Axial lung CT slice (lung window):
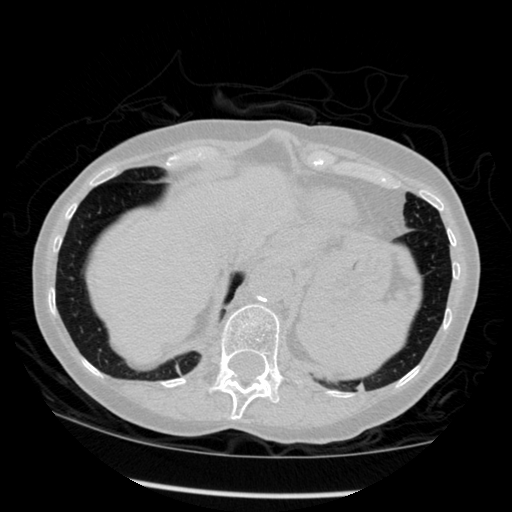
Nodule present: no